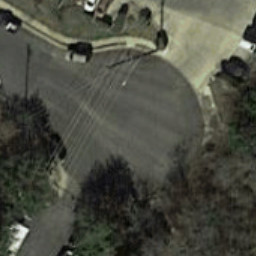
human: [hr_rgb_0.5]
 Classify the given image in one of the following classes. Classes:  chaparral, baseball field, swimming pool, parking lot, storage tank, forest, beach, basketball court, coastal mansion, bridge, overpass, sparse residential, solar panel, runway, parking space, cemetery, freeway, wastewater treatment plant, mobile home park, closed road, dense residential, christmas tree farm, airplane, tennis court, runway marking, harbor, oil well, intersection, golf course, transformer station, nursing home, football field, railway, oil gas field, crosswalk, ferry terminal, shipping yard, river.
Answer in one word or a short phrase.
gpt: closed road